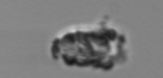
Label: Tintinnopsis